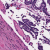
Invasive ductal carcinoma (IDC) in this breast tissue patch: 1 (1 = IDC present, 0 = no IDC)